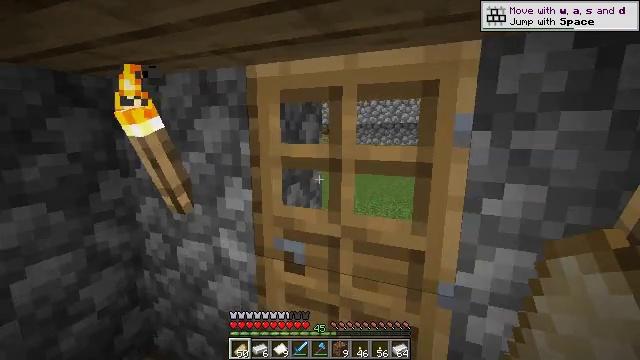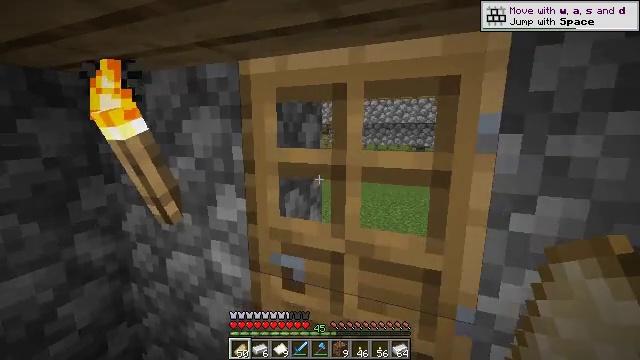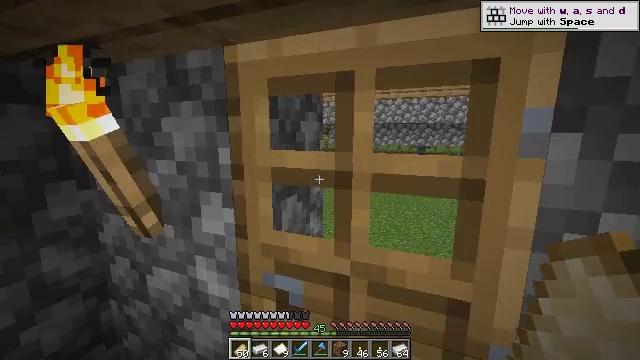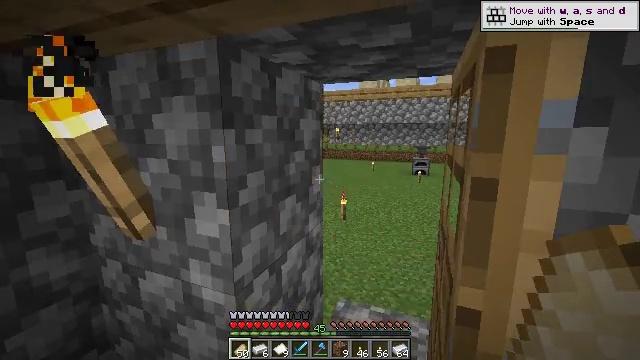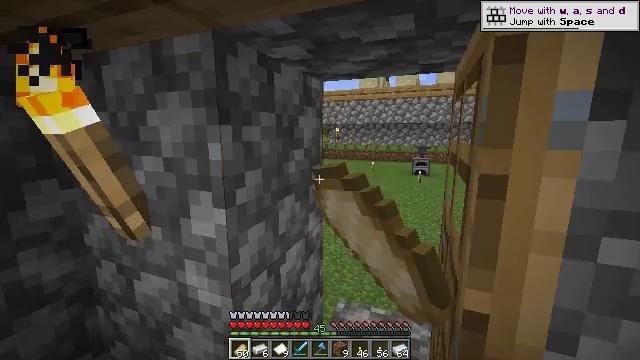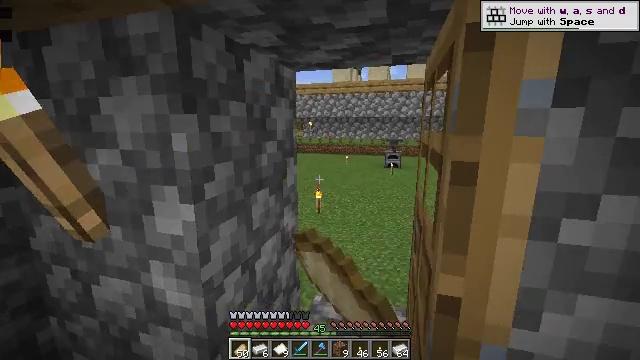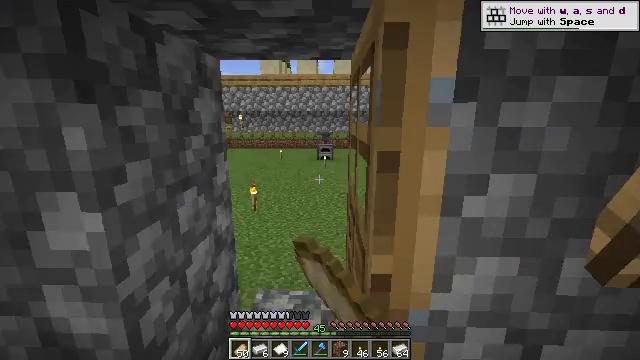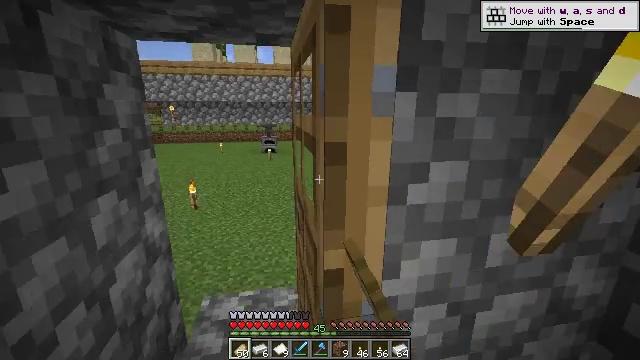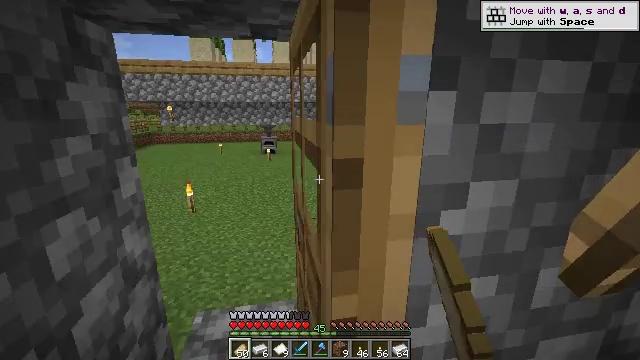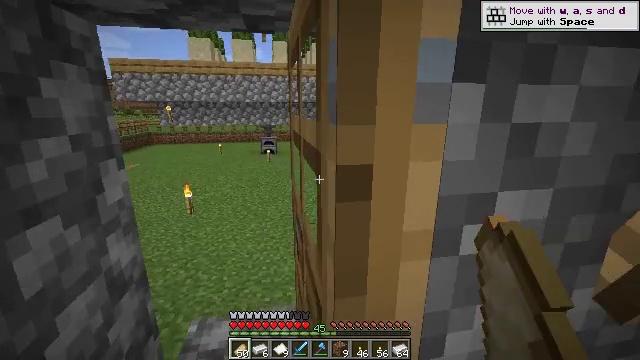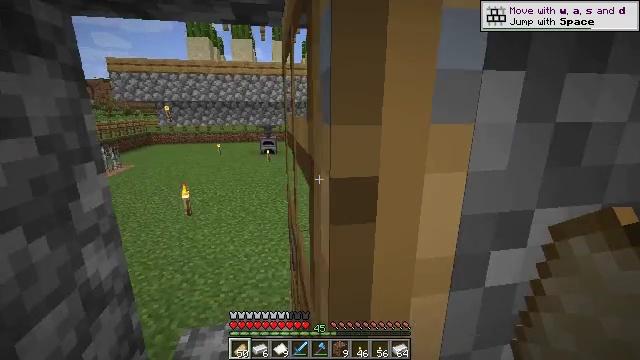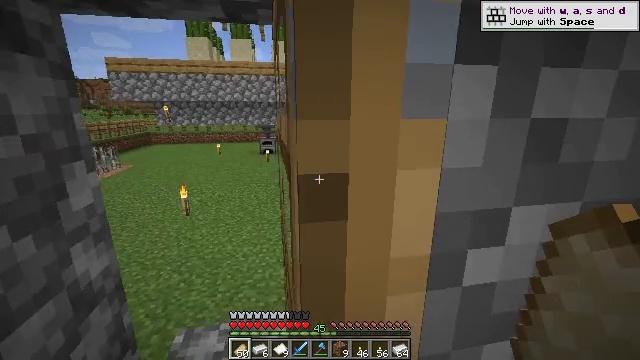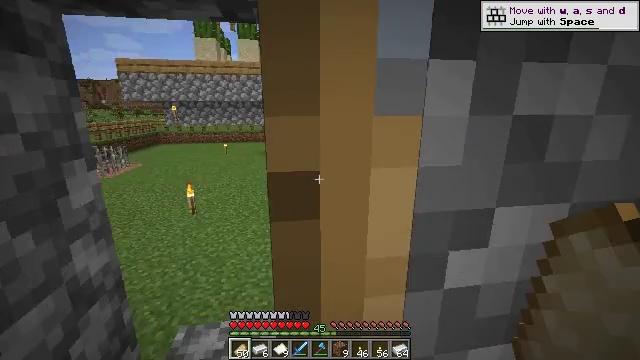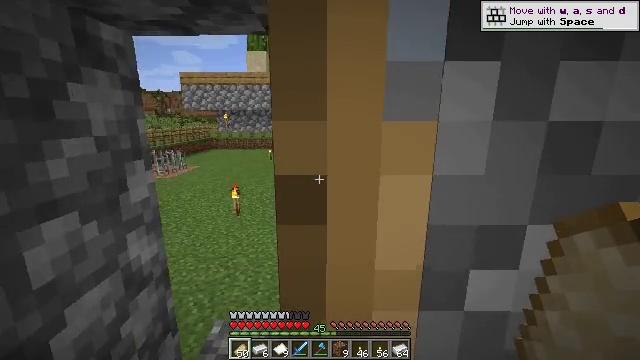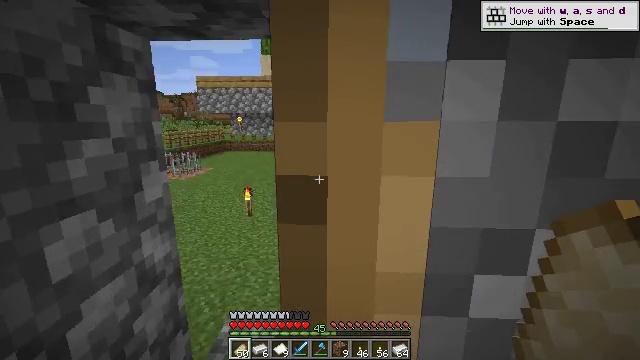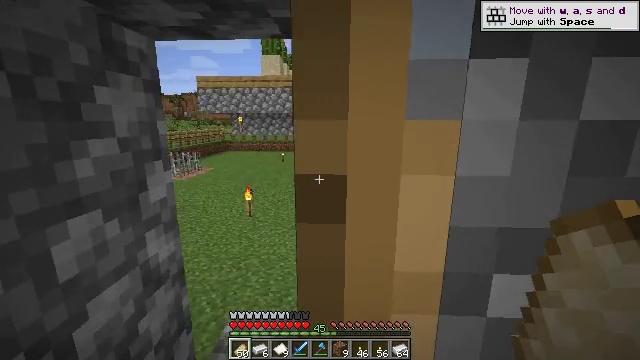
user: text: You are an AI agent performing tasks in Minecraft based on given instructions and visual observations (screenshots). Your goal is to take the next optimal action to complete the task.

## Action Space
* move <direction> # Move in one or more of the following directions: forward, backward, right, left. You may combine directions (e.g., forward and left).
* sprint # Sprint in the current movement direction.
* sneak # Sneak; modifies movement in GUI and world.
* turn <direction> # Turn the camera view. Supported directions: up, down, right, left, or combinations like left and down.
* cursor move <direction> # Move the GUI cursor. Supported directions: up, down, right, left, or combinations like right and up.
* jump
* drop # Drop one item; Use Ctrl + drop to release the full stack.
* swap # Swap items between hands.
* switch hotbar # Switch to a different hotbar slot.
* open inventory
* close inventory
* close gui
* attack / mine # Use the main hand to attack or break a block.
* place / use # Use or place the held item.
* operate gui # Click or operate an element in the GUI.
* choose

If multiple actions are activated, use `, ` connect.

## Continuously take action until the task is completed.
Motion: motion action
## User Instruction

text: craft item air
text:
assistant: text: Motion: move forward
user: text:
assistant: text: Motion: no_op
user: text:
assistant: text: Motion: use / place
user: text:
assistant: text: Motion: use / place
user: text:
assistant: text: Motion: turn right and down
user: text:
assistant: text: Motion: turn right and down
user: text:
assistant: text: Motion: move forward, turn right and down
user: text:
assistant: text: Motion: move forward
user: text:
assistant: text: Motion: move forward
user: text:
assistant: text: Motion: move forward
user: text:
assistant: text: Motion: move forward
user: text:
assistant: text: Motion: move forward, turn left
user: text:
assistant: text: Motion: move forward, turn left and up
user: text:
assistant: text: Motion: move forward, turn left
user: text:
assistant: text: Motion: move forward and move left
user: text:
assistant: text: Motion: move forward and move left
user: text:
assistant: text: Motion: move forward and move left
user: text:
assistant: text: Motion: move forward and move left
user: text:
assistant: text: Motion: move forward
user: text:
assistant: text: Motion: move forward, turn right
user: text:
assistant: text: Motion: move forward, turn right
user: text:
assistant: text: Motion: move forward, turn right
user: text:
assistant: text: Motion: move forward and move right, turn right
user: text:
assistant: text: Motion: move forward and move right
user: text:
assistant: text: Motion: move forward and move right
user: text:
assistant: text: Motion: move forward and move right, turn left
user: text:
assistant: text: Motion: move forward and move right, turn left and up
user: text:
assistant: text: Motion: move forward and move right, sprint, turn left and up
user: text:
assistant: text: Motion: move forward and move right, sprint, turn left and up
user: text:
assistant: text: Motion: move forward and move right, sprint, turn left